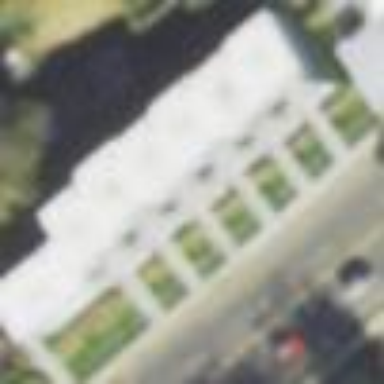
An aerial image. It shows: Terrace building.